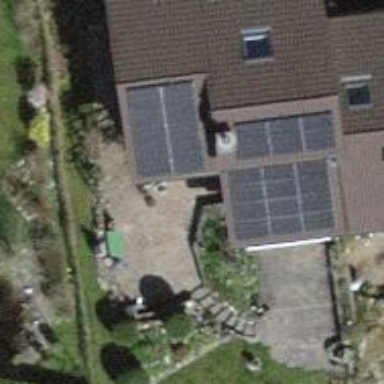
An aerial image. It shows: Solar power generator.